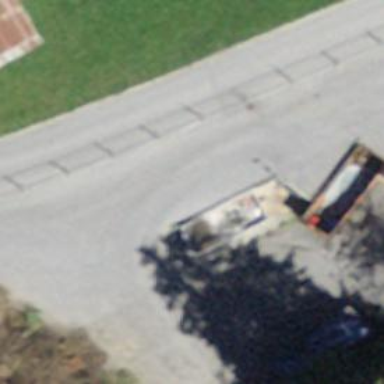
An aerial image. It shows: Recycling center.